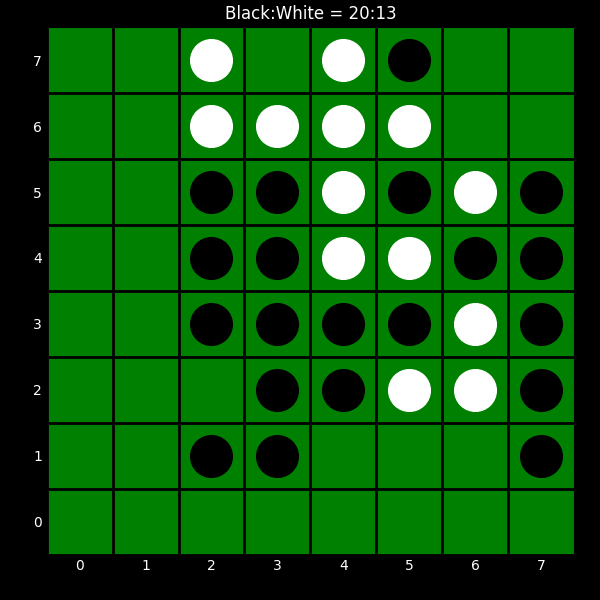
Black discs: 20
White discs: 13